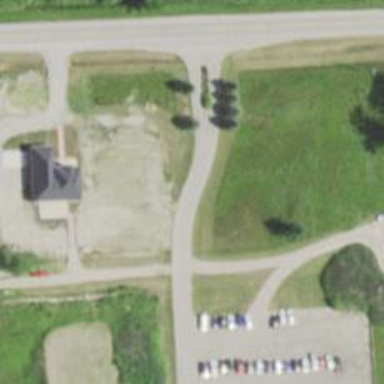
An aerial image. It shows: Service road used as golf cart path.